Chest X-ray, AP view. Patient: 56 years old, sex M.
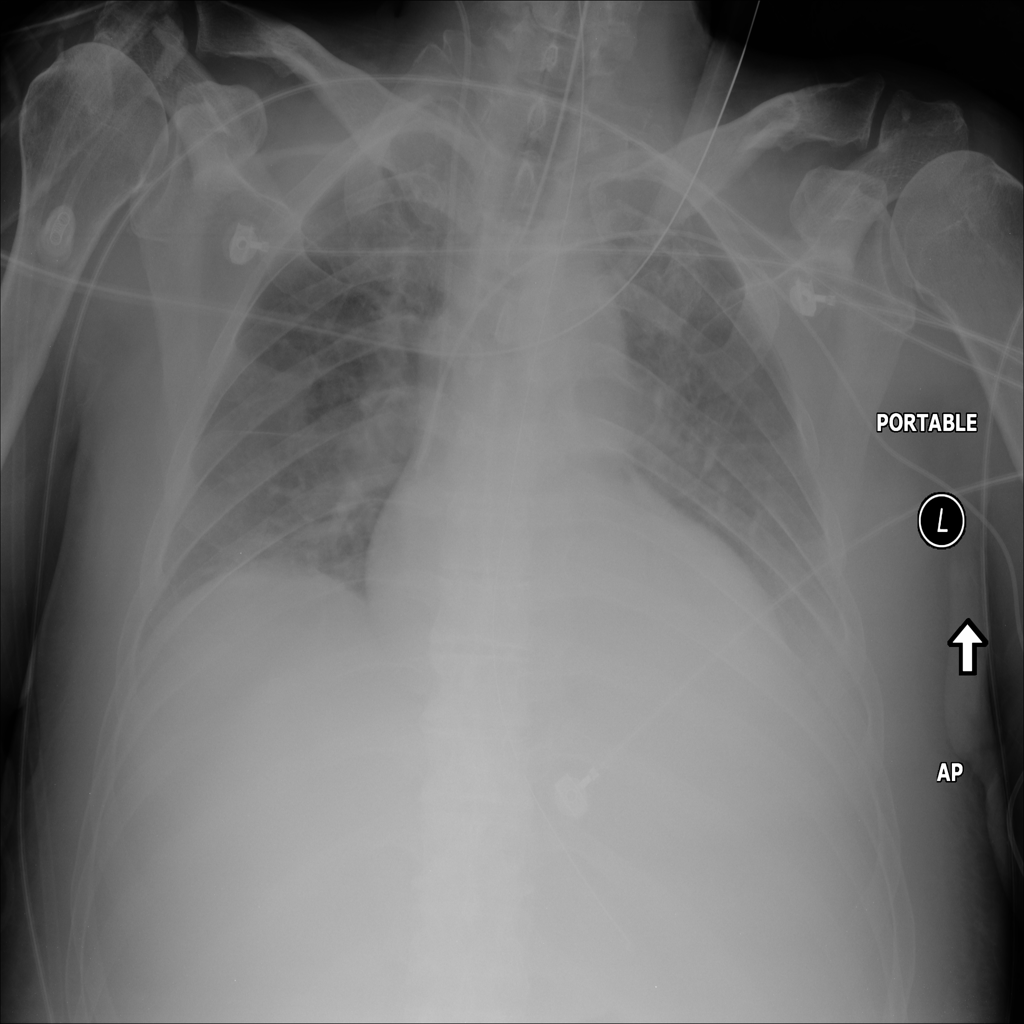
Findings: Infiltration